Interaction volume radius: 5 \u00c5
Interaction volume height: 10 \u00c5
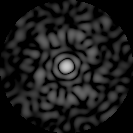
Disorder parameter: 0.7733